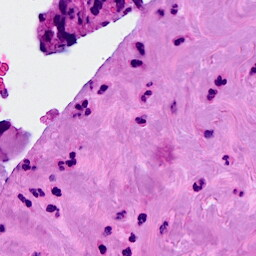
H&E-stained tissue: Breast